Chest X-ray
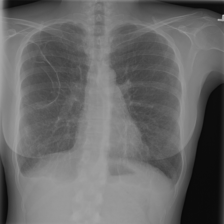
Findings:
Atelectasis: negative
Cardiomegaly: negative
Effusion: negative
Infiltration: negative
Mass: negative
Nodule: negative
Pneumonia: negative
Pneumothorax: negative
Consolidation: negative
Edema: negative
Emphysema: negative
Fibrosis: negative
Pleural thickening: negative
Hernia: negative